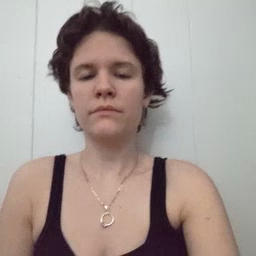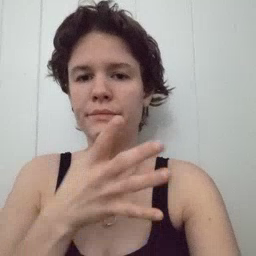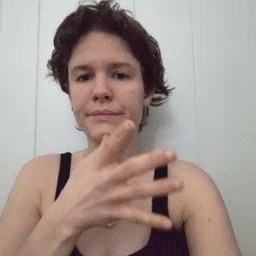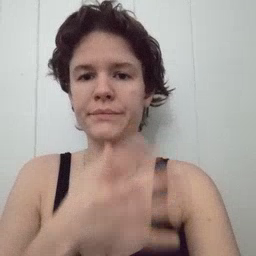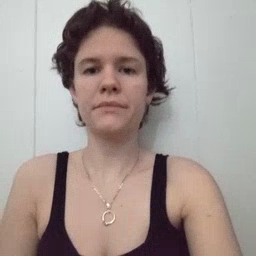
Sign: mom